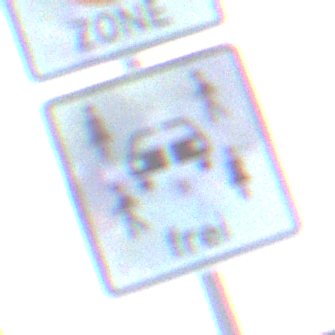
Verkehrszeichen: CarsharingfahrzeugeFrei
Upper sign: BeginnEingeschraenktesHalteverbotZone
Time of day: SunriseSunset
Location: Outdoor (Nature)
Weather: Clear
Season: NotSpecified
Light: Natural